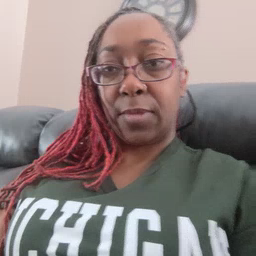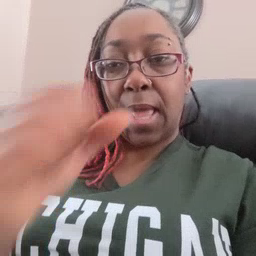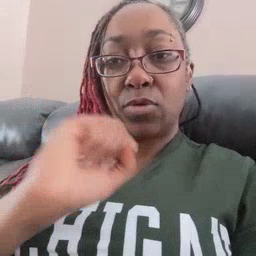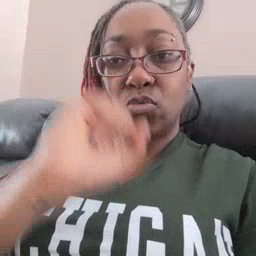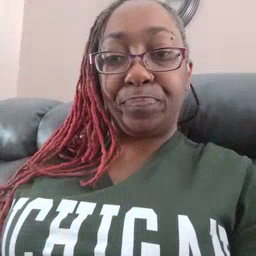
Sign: icecream